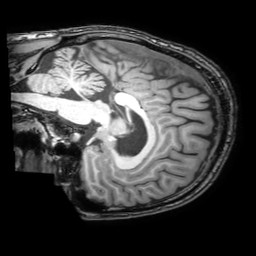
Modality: T1w
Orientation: sagittal
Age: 36
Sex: male
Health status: healthy
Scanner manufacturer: philips
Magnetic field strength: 3 T
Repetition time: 0.0079 s
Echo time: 0.0035 s